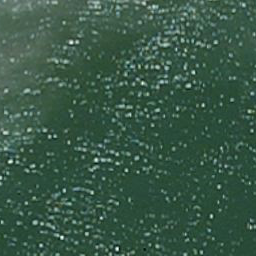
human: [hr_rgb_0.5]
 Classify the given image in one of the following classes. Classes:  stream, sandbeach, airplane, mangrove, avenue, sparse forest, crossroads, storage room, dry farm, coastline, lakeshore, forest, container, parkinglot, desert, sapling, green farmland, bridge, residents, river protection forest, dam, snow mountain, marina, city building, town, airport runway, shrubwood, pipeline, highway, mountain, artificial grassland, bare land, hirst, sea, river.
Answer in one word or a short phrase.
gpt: sea